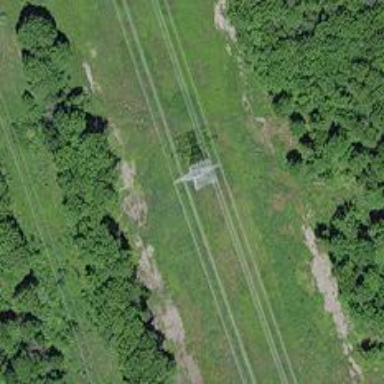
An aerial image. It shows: Power tower.